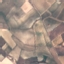
Land use / land cover: PermanentCrop